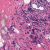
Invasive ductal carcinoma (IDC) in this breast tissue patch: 0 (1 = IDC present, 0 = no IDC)